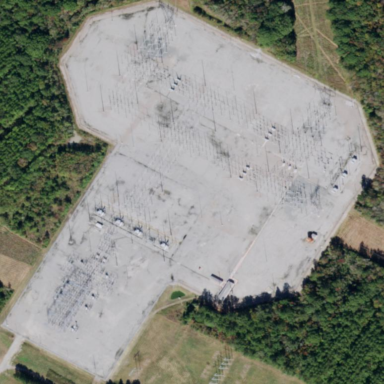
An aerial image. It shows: Outdoor power substation surrounded by fence. This substation operates at the transmission level.